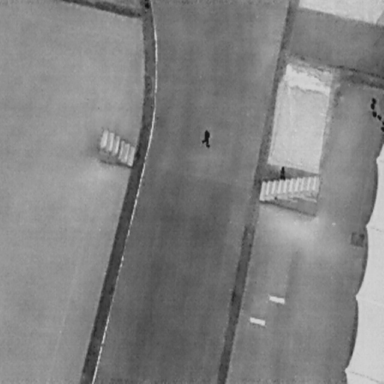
There are three People in the infrared image.